Question: I have a .txt file with 170k rows. I am importing the txt file into pandas.
Each row has a number of values separated by a comma.
I want to extract the rows with 9 values.

I am currently using:
'''
data = pd.read_csv('uart.txt', sep=",")
'''
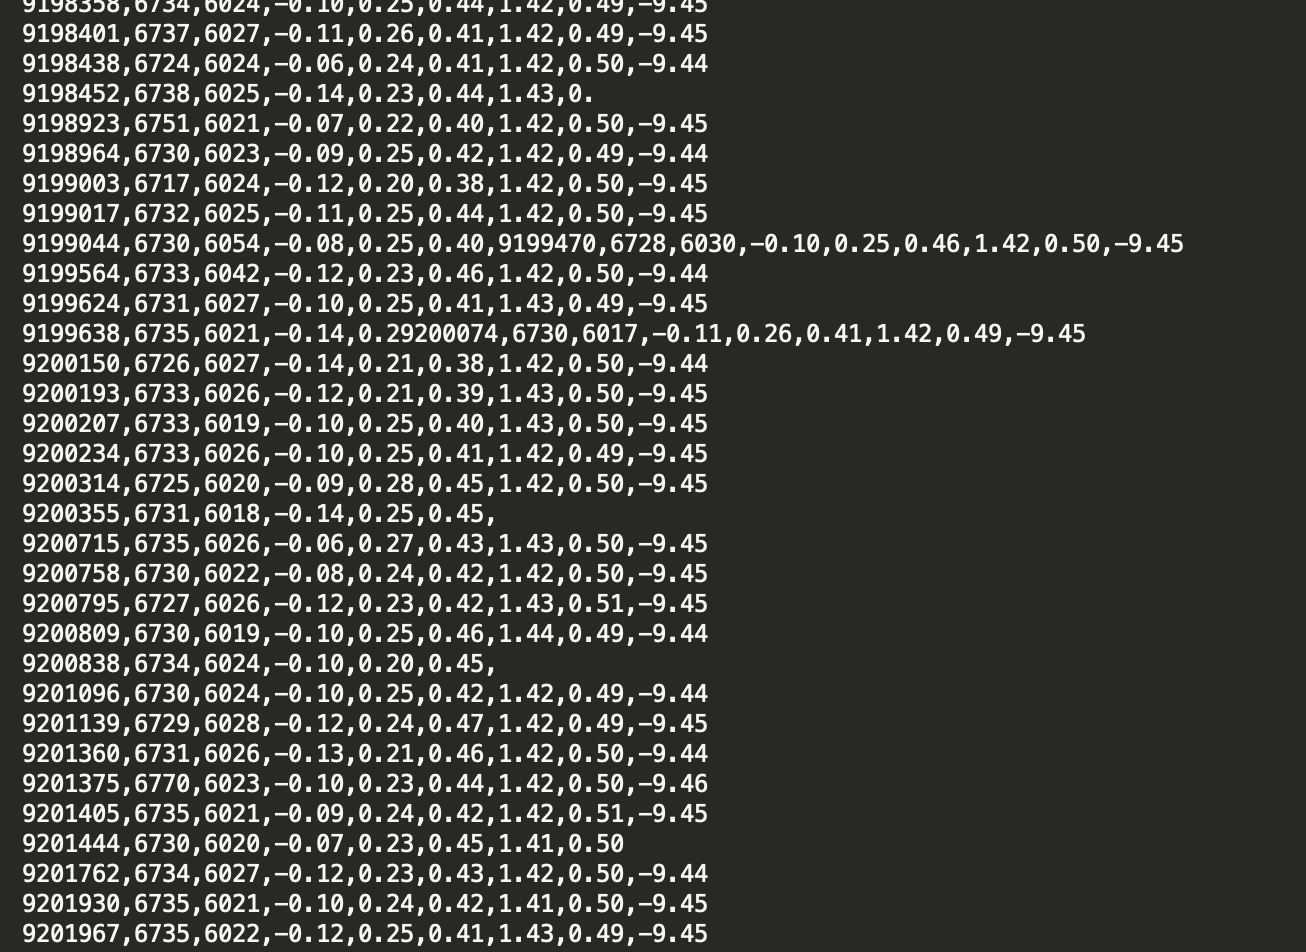
Answer: The first thing you should try - preprocess the file.
'''
import csv
with open('uart.txt', 'r') as inp, open('uart_processed.txt', 'w') as outp:
inp_csv = csv.reader(inp)
outp_csv = csv.writer(outp)
for row in inp_csv:
if len(row) == 9:
outp_csv.writerow(row)
'''
There can be more efficient way to do that, but it the simplest thing you can do and it entirely removes invalid rows.
As @ksooklall answered, if you need only 2 columns for simplicity:
- -
So, if you're ok with that - go ahead and no preprocessing required.